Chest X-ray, PA view. Patient: 41 years old, sex M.
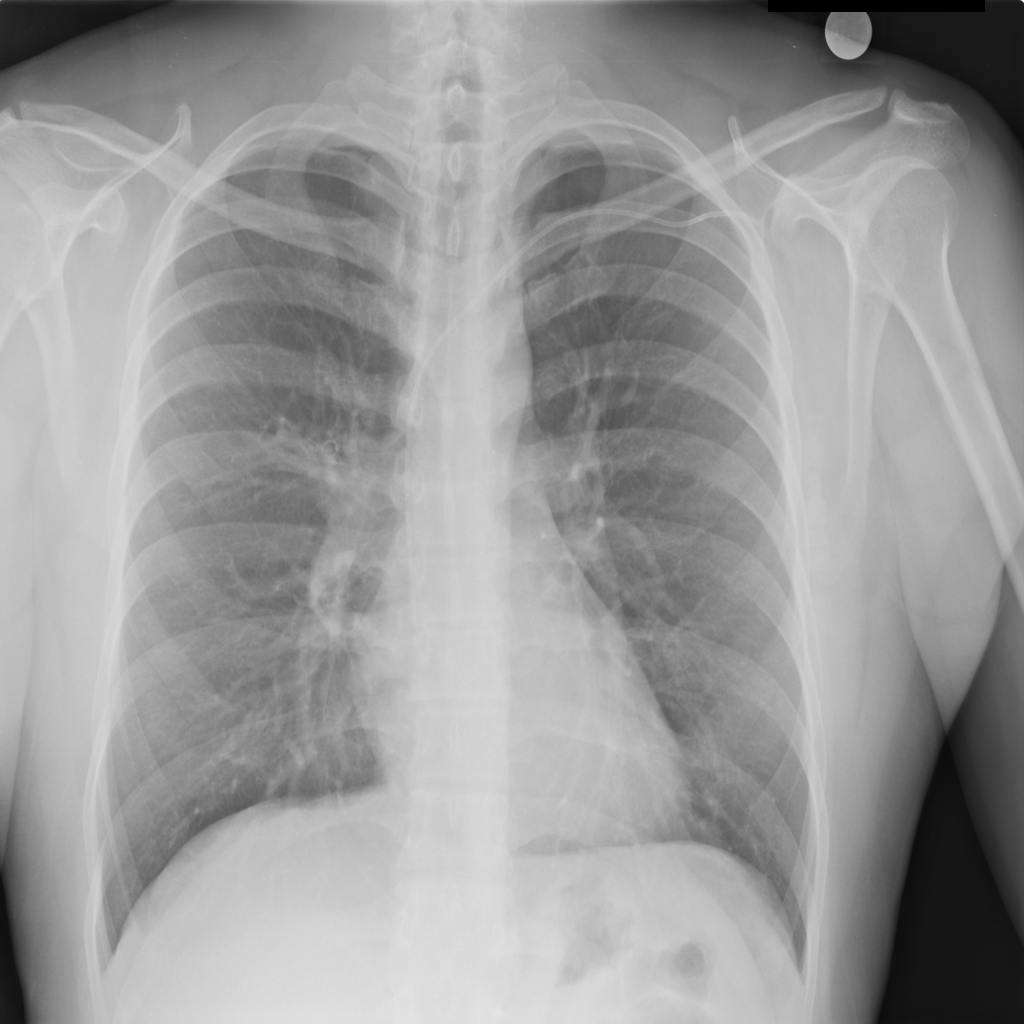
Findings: No Finding